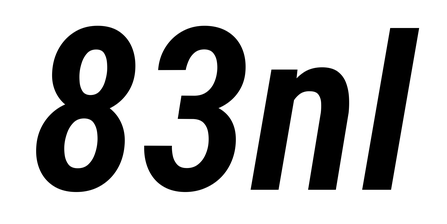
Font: Roboto-Italic_Condensed_SemiBold_Italic